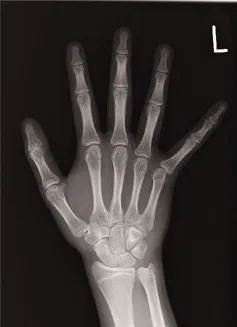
(c) Plane X-ray two years after the surgery.
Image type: radiology (x_ray)